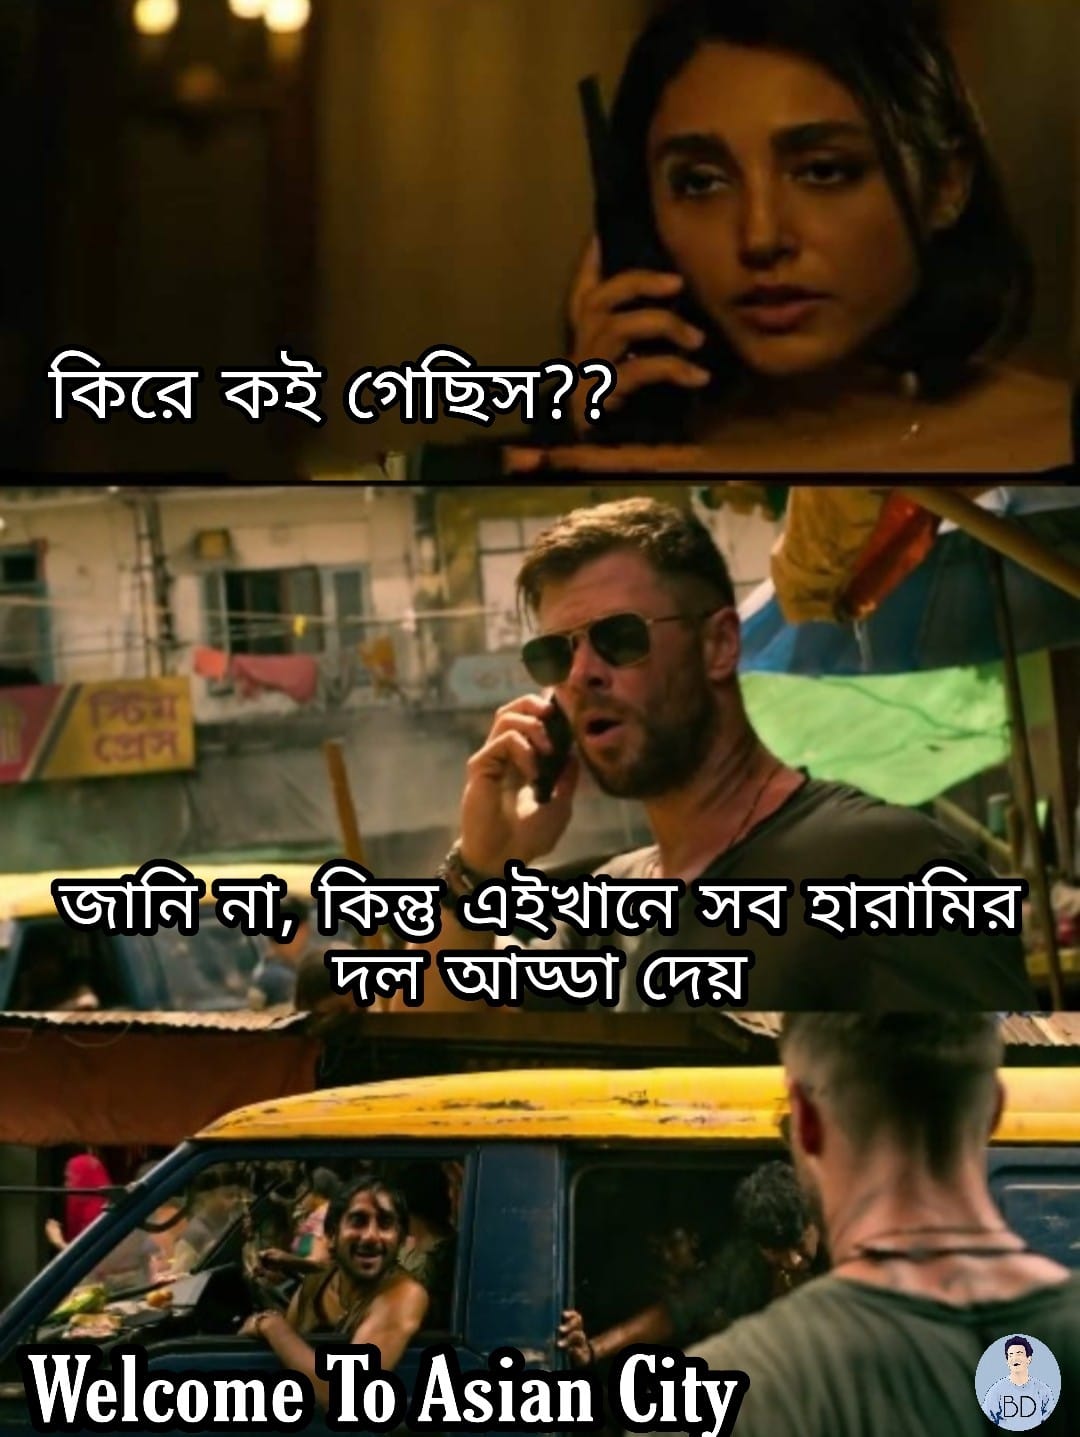
Caption: কিরে  কই গেছিস ??    জানি না , কিন্তু এইখানে সব হারামির দল আড্ডা দেয়   Welcome To Asian City
Label: non-hate